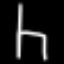
Label: chair